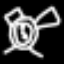
Label: clock